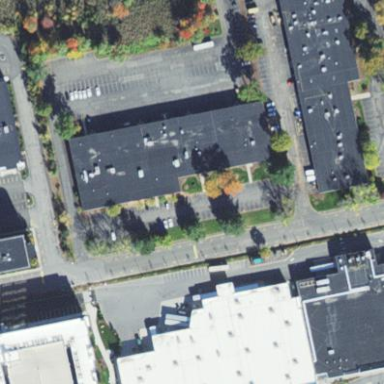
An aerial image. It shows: Commercial building.